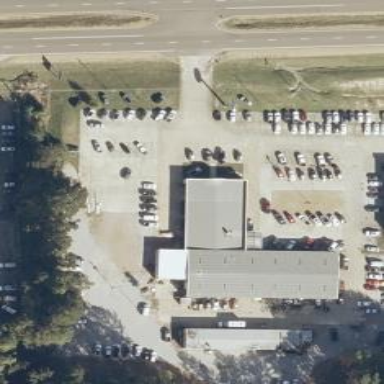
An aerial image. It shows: Building housing car shop.